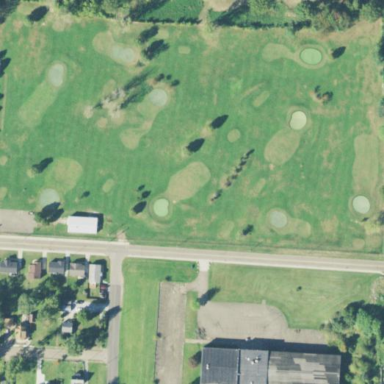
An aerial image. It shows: Golf course surrounded by greenery.